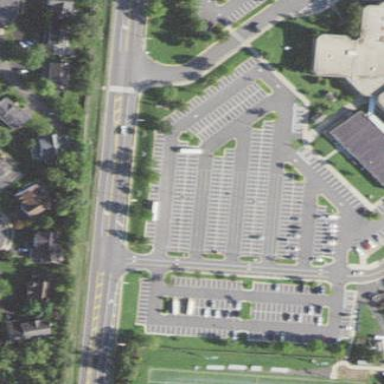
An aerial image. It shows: Parking lot designated for students.